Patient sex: M
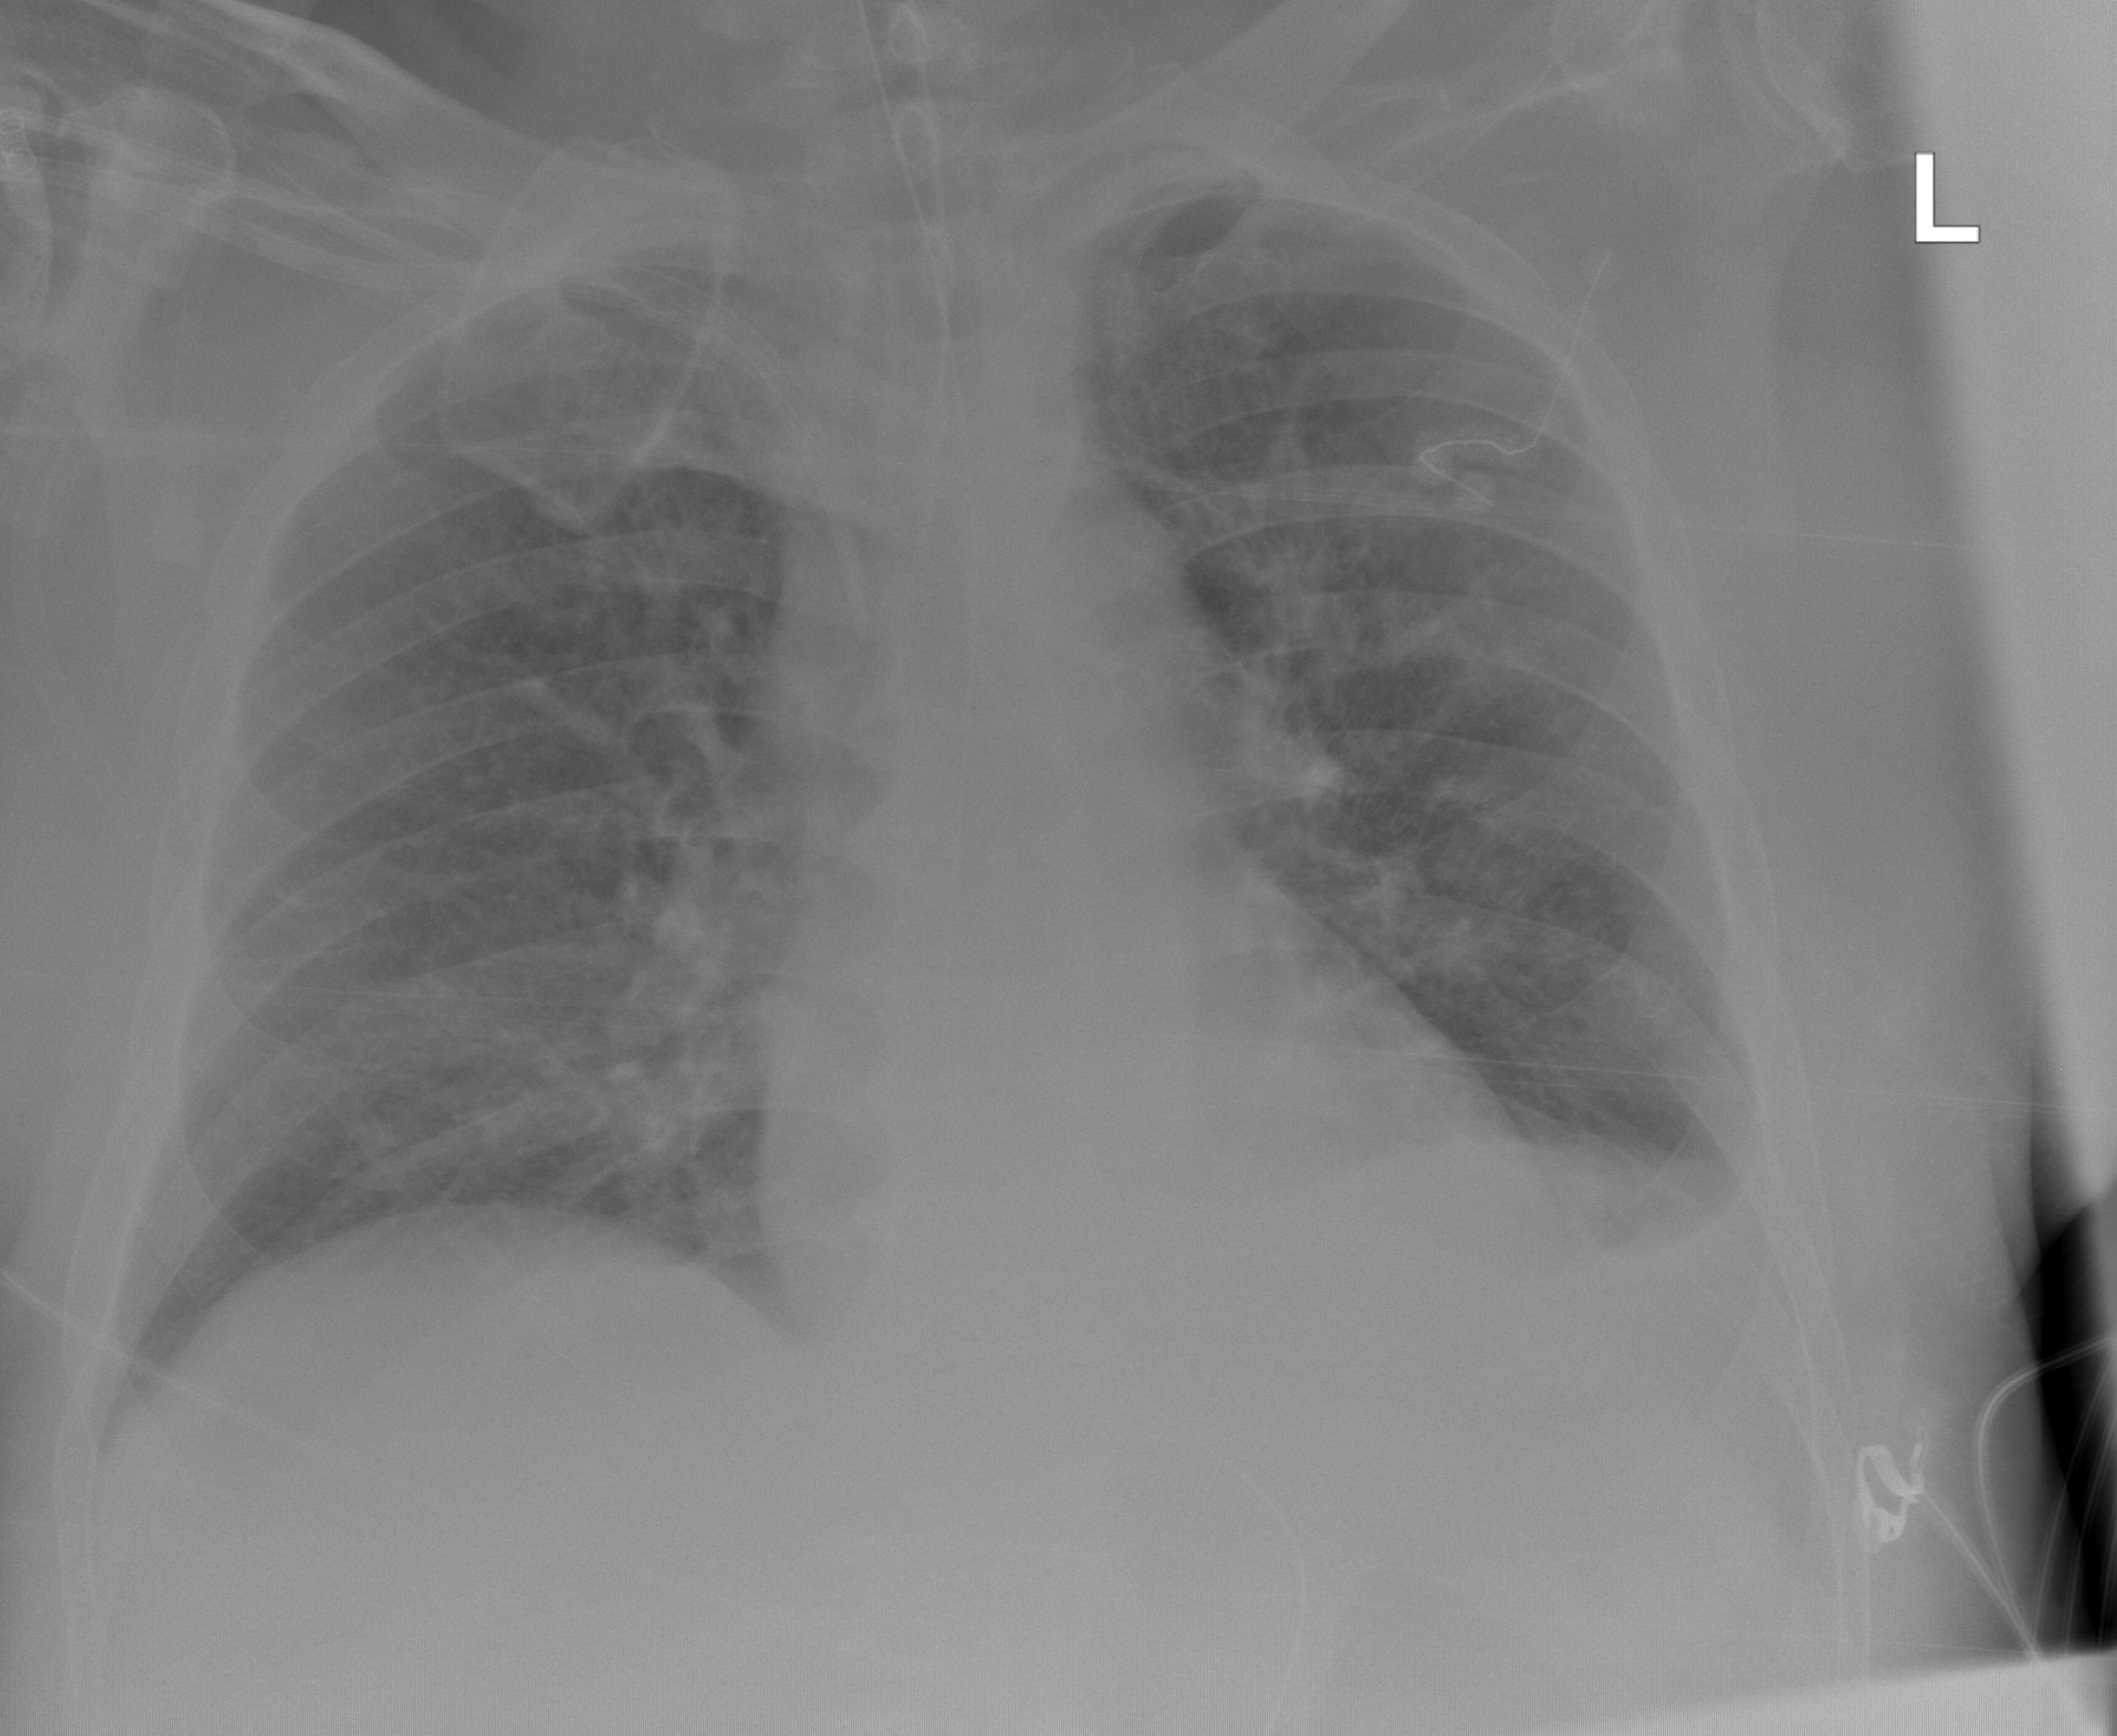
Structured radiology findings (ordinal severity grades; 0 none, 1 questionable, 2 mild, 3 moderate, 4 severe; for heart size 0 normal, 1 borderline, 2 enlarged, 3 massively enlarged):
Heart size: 0
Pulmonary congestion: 2
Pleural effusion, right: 0
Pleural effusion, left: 2
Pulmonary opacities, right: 0
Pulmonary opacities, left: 0
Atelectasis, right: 0
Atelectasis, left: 0